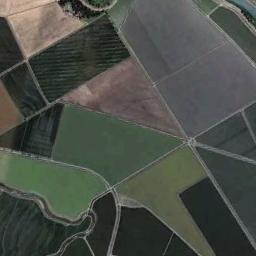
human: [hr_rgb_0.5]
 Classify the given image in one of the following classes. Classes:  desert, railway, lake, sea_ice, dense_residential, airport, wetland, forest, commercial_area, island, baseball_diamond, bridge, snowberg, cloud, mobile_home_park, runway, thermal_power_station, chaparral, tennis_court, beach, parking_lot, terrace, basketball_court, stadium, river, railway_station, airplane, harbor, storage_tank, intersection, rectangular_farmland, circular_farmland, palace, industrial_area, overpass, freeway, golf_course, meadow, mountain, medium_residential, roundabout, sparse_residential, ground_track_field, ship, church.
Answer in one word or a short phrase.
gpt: rectangular_farmland